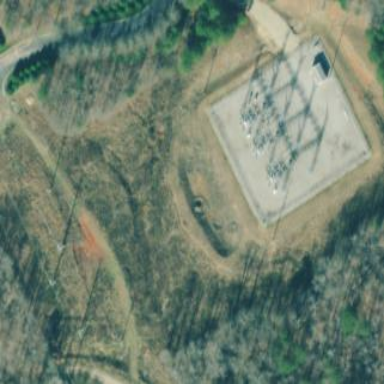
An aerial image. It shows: There is fence around switching substation.